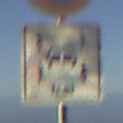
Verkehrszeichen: CarsharingfahrzeugeFrei
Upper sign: EingeschraenktesHalteverbot
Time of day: SunriseSunset
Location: Outdoor (Nature)
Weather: PartlyCloudy
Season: NotSpecified
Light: Natural